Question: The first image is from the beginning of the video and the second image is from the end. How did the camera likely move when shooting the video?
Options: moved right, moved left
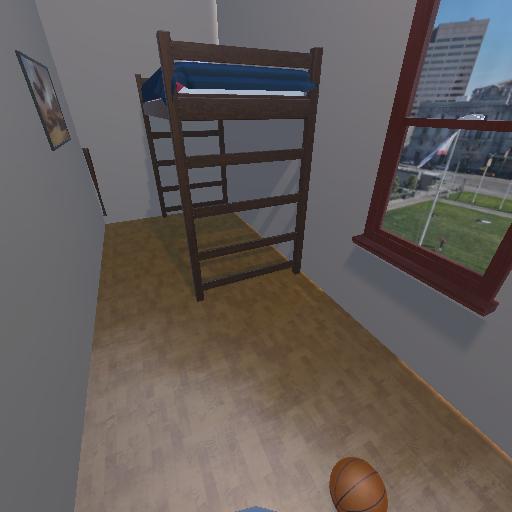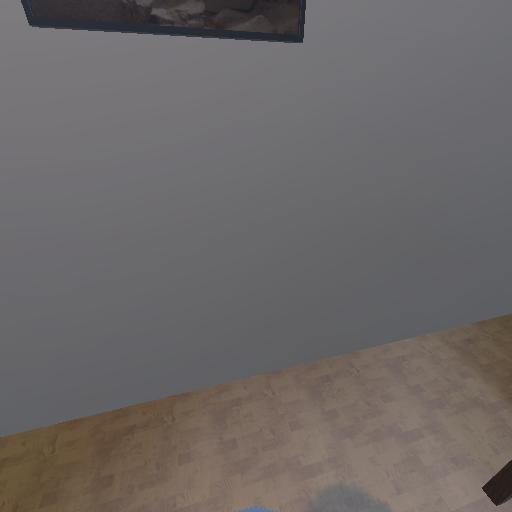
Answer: moved right